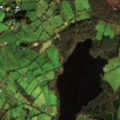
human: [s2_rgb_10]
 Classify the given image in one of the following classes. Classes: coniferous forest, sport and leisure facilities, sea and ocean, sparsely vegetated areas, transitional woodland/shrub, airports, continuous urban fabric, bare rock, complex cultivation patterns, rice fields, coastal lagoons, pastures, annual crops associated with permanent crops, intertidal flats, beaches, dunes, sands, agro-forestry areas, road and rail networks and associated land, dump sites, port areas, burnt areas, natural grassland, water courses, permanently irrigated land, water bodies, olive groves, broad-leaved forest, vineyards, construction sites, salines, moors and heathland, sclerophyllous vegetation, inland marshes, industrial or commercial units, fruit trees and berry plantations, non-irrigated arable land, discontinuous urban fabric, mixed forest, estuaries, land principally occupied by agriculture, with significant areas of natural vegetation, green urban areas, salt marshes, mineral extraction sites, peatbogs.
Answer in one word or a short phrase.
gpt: pastures, land principally occupied by agriculture, with significant areas of natural vegetation, broad-leaved forest, water bodies